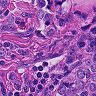
Metastatic tissue present: yes